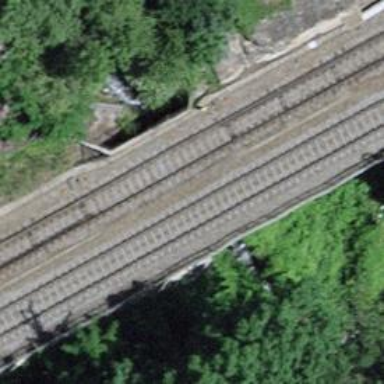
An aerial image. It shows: Railway switch with the turnout on the right side.